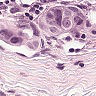
Metastatic tissue present: yes